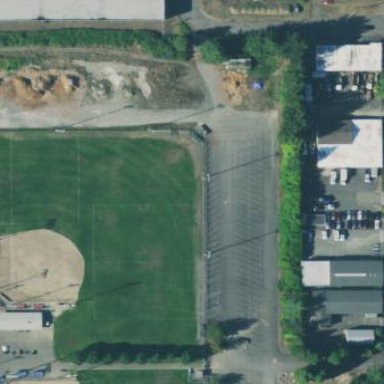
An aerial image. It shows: Baseball pitch for leisure land.